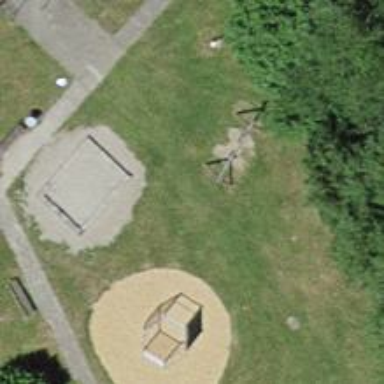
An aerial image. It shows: Playground with swings.